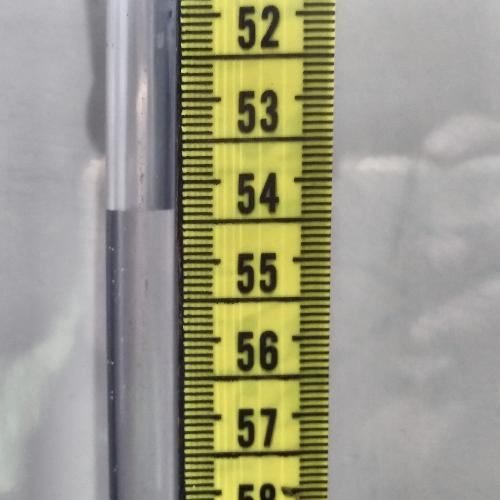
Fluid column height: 54.3 cm